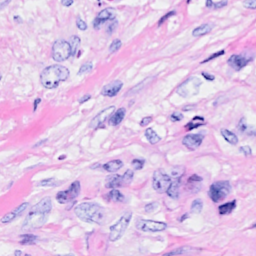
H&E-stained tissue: Breast